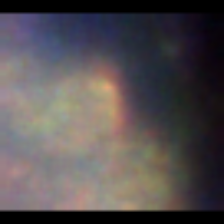
Taxon: Unknown_detritus
Group: Unknown